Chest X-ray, AP view. Patient: 30 years old, sex M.
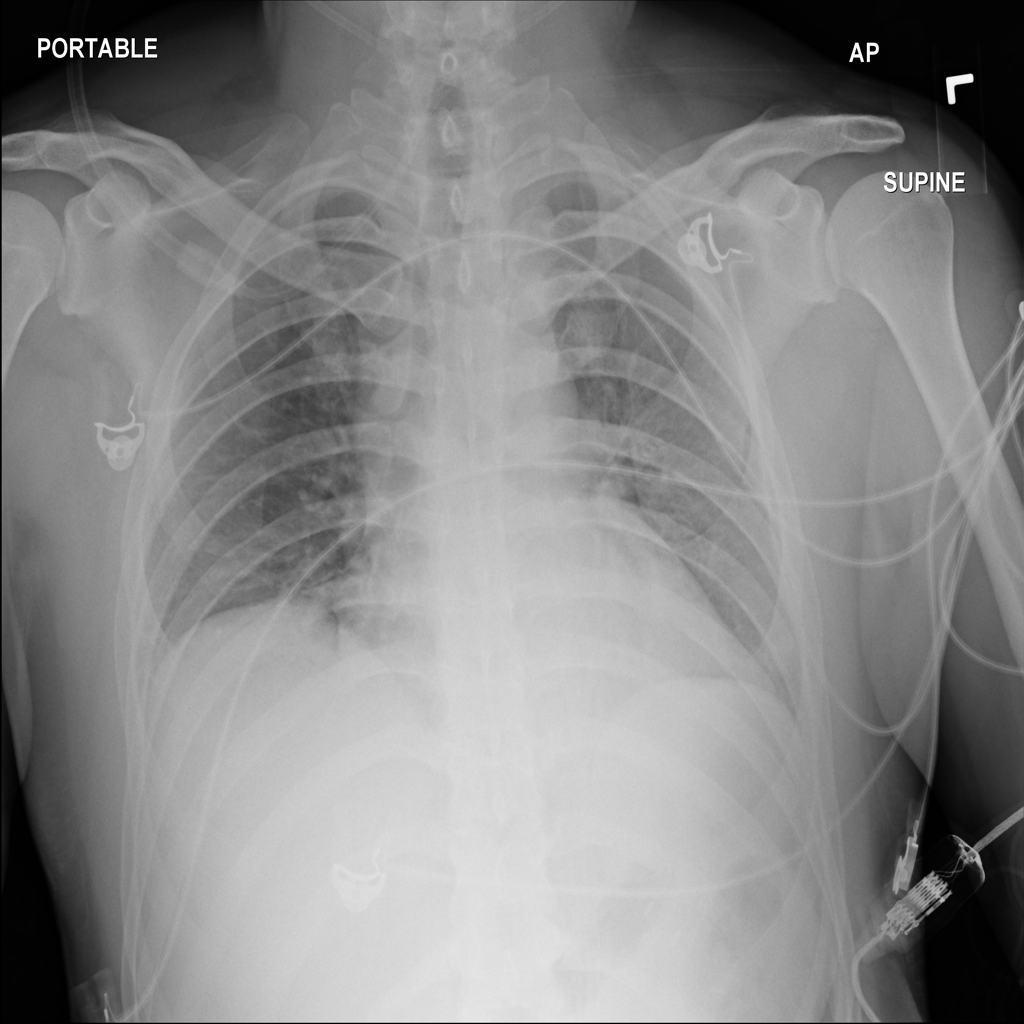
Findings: No Finding